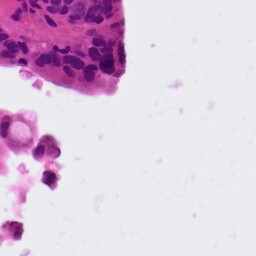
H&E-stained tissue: Colon